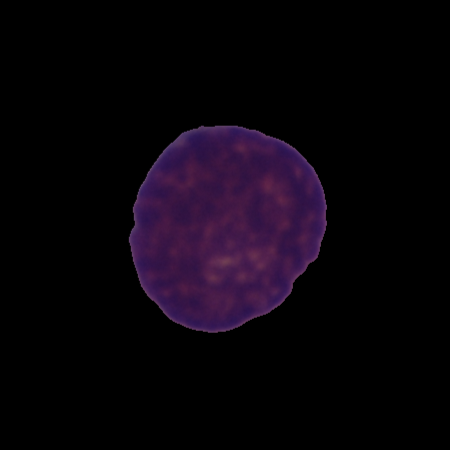
Label: cancer